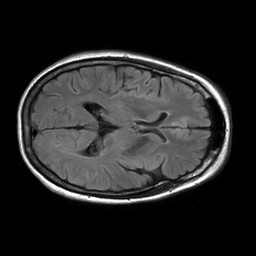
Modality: FLAIR
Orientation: axial
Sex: female
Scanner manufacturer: philips
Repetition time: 11 s
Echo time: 0.125 s